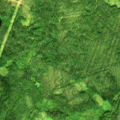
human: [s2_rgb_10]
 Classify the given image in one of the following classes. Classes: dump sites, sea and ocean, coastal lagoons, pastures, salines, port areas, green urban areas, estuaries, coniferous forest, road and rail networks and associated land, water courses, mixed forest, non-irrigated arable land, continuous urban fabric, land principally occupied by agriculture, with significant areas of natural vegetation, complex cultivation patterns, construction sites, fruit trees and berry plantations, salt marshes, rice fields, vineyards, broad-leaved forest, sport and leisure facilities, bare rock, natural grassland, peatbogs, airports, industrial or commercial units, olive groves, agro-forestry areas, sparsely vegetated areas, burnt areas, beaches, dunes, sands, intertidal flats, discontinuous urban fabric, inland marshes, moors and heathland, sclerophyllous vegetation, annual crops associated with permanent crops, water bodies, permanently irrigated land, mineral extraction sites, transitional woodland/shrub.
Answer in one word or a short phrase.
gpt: coniferous forest, mixed forest, transitional woodland/shrub